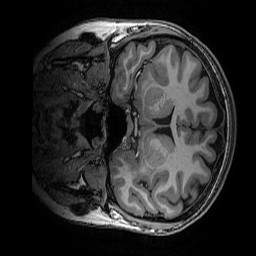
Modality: T1w
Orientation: coronal
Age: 20
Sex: female
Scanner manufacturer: ge
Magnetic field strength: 3 T
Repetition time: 0.007 s
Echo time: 0.00342 s